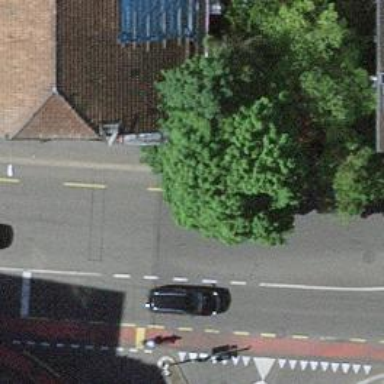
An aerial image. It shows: Road with traffic signals.